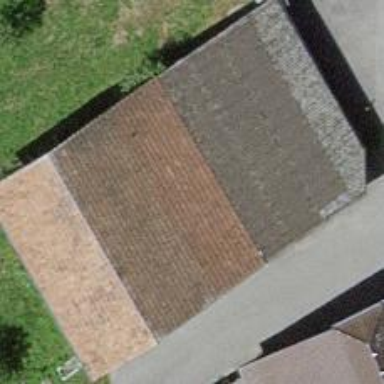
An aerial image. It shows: Garage building.